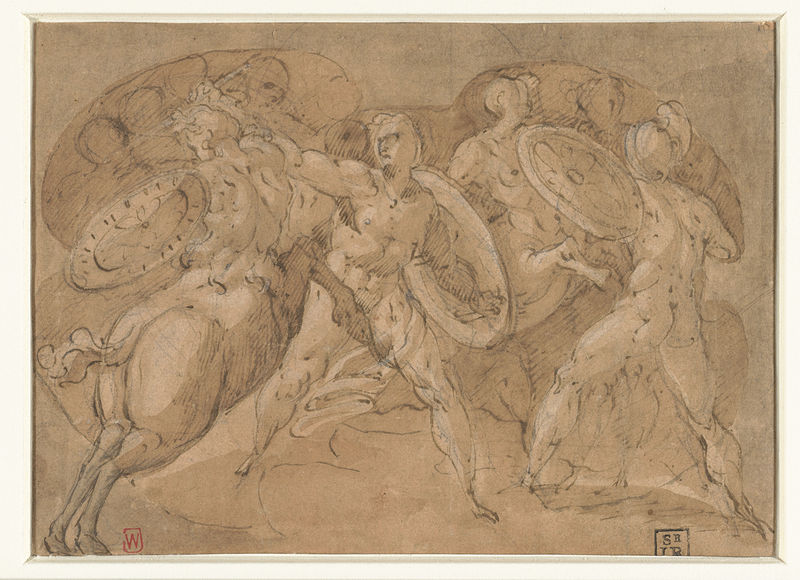
Titel: Gevecht tussen Lapithen en Centauren
Künstler: Parmigianino
Standort: Amsterdam
Institution: Rijksmuseum
Schlagwörter: centaure, cheval, esquisse, dessin, casque, crayon, bataille, bouclier, combat, nudité, guerrier, inachevé, lutte, foule, collection, craie, ebauche, rehauts, marque, écuyer